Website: lowes
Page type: account-selection
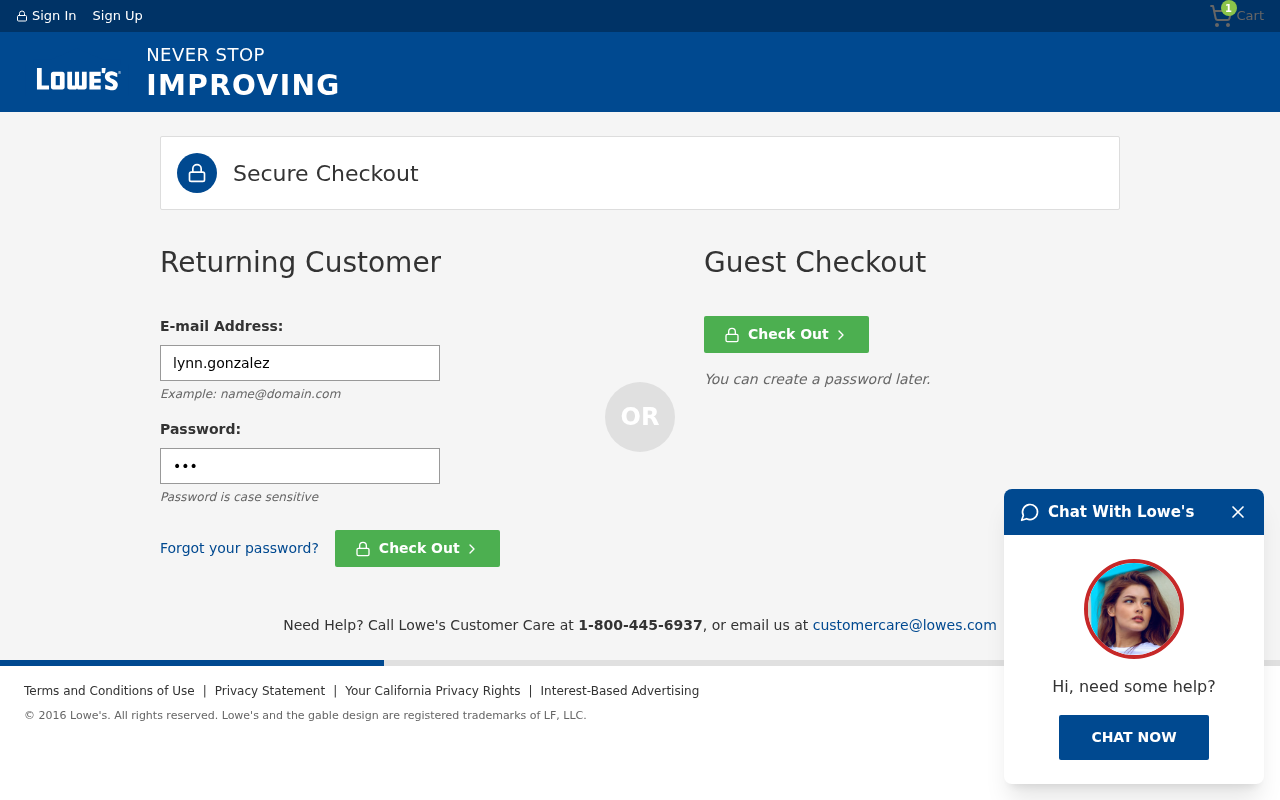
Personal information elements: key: PII_LOGIN_USERNAME
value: lynn.gonzalez
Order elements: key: ORDER_NUM_ITEMS
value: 1